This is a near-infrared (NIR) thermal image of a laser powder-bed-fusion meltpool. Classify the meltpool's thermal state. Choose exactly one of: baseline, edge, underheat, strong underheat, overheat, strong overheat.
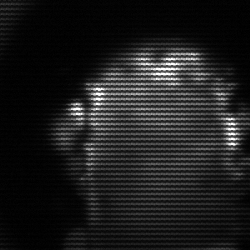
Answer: baseline